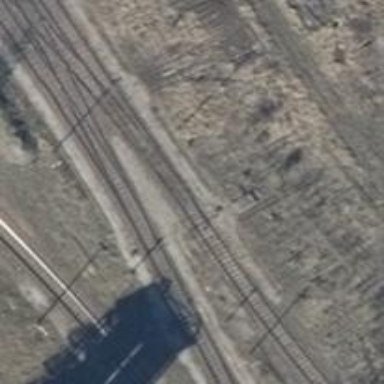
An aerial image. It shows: Railway switch.